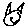
Label: cat